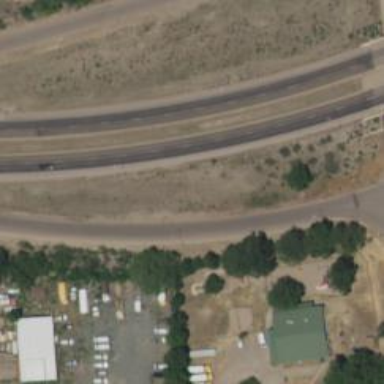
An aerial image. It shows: Trunk link highway.